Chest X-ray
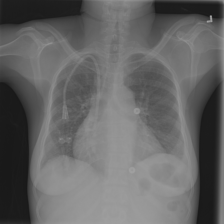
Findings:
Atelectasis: negative
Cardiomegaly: positive
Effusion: positive
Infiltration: negative
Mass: negative
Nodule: negative
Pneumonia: negative
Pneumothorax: negative
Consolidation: negative
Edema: negative
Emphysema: negative
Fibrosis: negative
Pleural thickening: negative
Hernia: negative